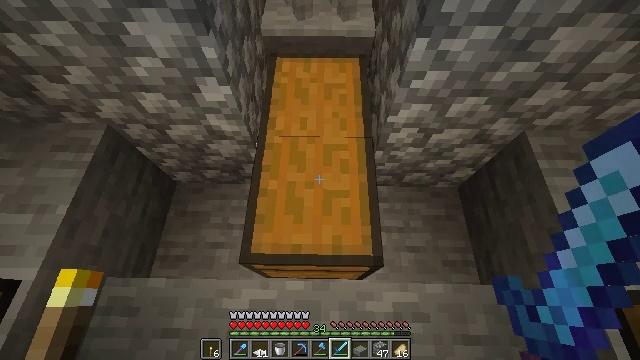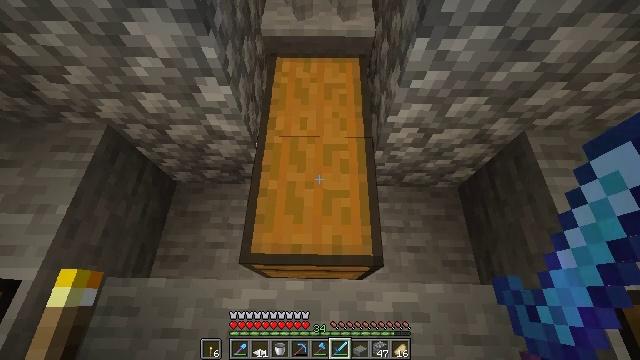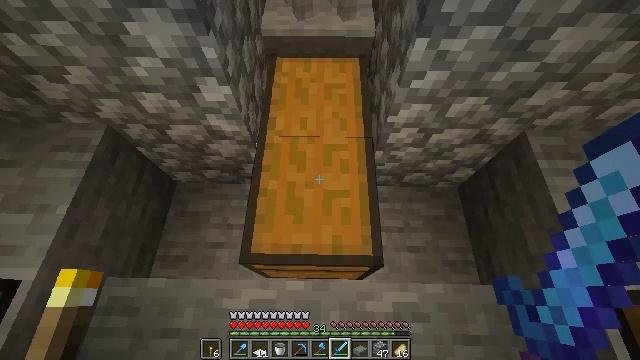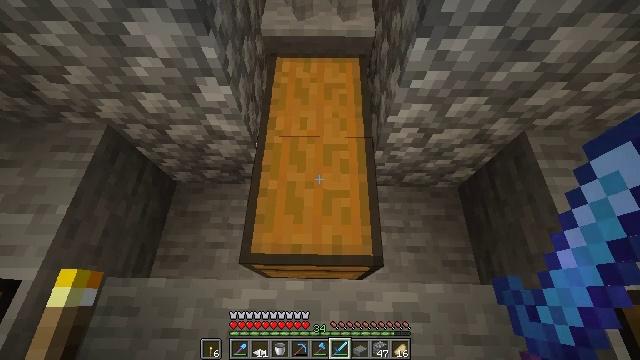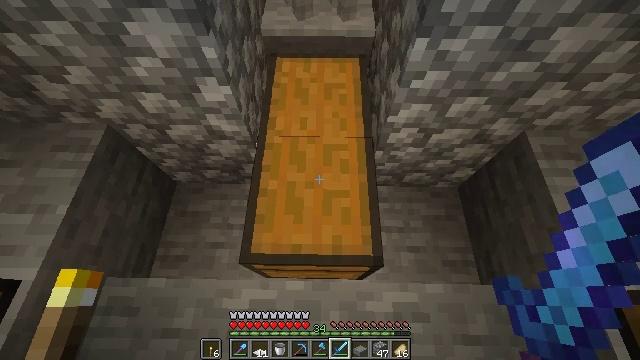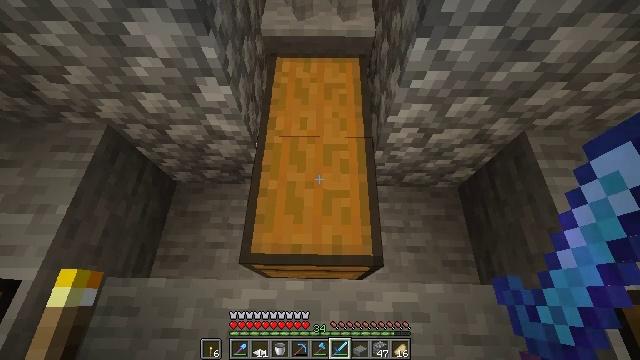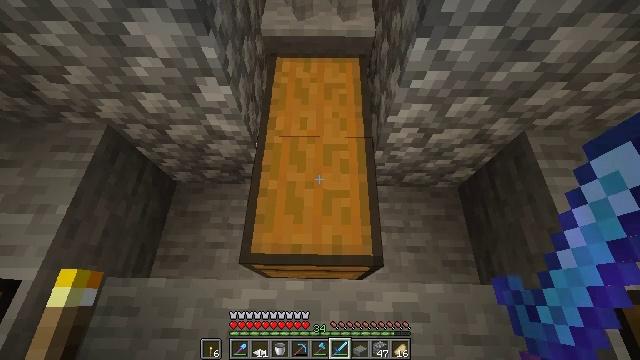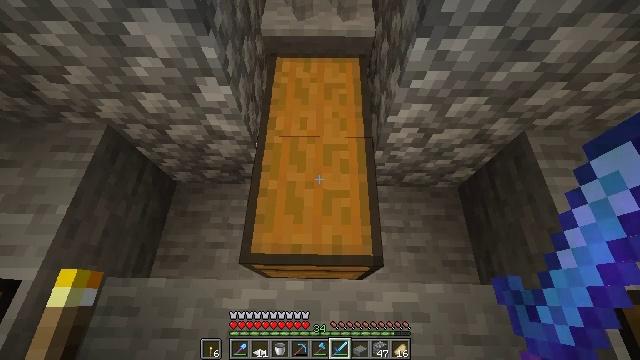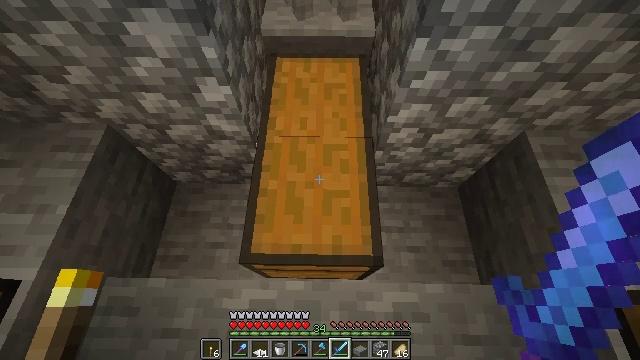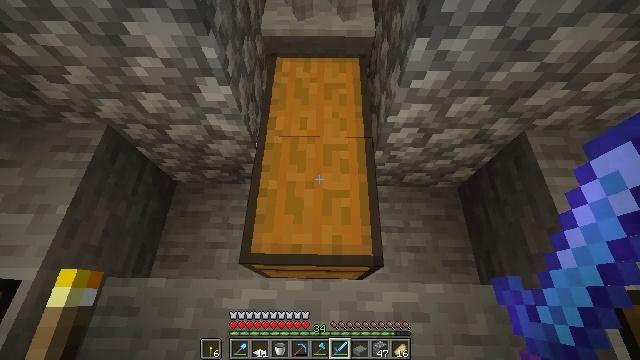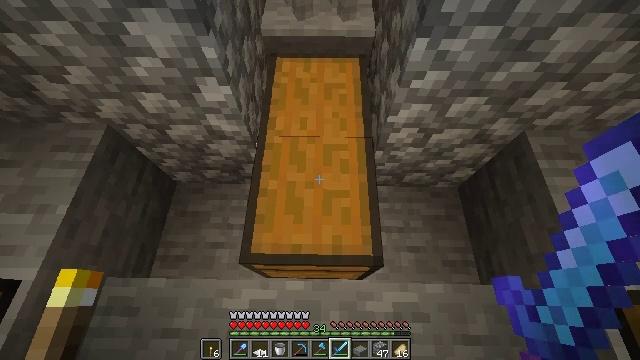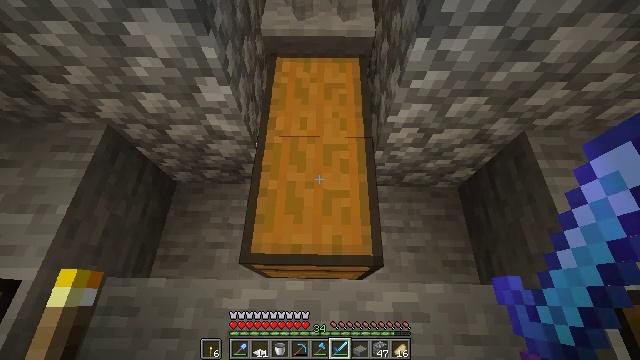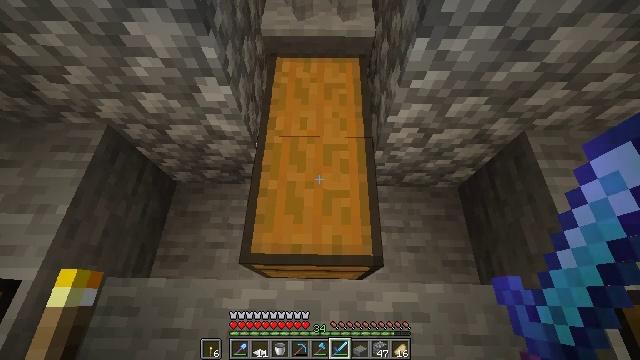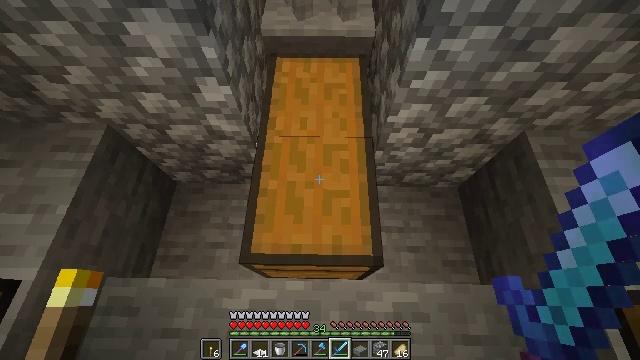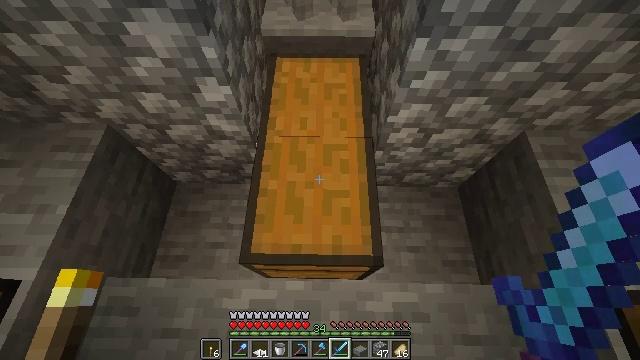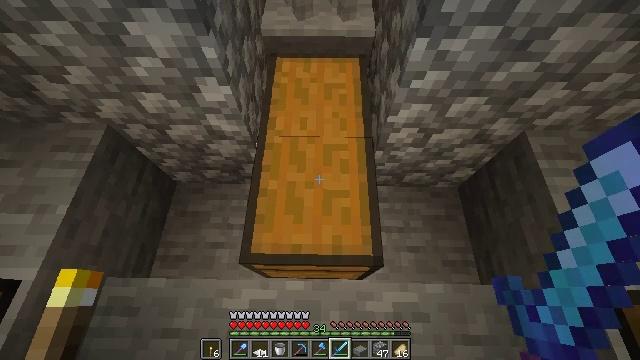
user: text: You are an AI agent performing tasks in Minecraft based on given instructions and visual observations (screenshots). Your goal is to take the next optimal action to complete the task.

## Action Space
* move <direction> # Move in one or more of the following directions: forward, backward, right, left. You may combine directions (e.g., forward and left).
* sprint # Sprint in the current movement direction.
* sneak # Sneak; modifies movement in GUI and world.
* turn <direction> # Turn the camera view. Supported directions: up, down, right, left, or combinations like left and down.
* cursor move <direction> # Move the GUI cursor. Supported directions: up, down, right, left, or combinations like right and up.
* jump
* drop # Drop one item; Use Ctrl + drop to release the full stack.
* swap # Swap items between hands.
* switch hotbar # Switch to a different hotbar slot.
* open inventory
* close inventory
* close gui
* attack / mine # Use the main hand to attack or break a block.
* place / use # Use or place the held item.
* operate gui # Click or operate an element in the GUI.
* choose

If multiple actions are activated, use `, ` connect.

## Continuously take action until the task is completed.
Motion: motion action
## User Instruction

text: Drop a diamond sword.
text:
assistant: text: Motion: no_op
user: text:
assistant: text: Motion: no_op
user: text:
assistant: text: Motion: no_op
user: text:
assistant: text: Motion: no_op
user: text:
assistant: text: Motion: no_op
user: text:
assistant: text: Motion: no_op
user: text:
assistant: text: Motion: no_op
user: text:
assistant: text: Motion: no_op
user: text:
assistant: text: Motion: no_op
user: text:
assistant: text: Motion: no_op
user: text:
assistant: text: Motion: no_op
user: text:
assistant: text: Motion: no_op
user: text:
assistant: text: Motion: no_op
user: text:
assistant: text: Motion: no_op
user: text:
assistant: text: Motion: no_op
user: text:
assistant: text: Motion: no_op
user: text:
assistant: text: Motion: no_op
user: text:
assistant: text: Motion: no_op
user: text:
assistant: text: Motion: no_op
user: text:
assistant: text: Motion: no_op
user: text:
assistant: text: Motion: no_op
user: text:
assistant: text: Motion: no_op
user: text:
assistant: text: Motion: no_op
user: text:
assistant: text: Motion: no_op
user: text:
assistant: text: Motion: no_op
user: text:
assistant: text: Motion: no_op
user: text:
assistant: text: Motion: no_op
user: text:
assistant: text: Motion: no_op
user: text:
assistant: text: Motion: no_op
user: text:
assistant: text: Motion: no_op